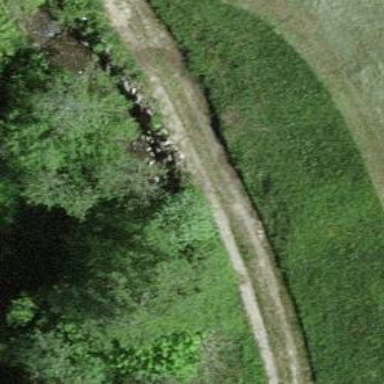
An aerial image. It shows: Track with grade 3 surface.